Question: I have two columns :
- 'int'- 'int'

My question is how to convert these columns to date format, assuming as day the first day of month?
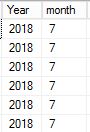
Answer: You can 'DATEFROMPARTS' function, like below:
'''
SELECT DATEFROMPARTS([Year], [Month], 1) FROM MyTable
'''
Last parameter is for day part, so you can change it from 1 to anything you want :)